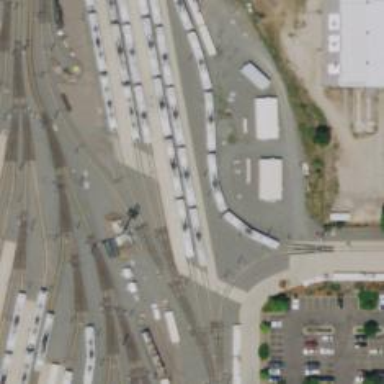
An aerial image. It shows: Light rail service yard with electrified contact lines.